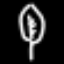
Label: leaf